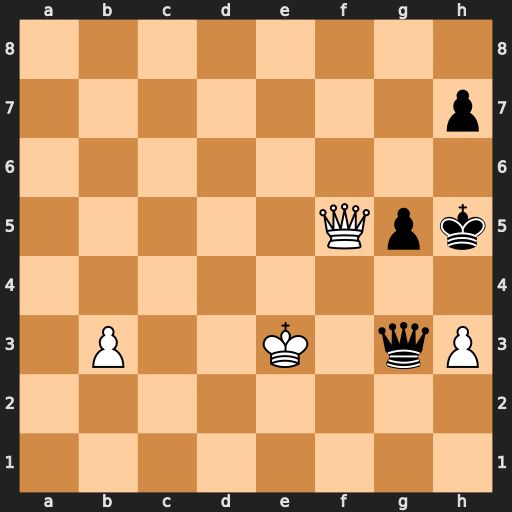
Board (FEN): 8/7p/8/5Qpk/8/1P2K1qP/8/8
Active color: w
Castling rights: -
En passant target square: -
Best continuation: Qf3+ Qxf3+ Kxf3 Kg6 b4